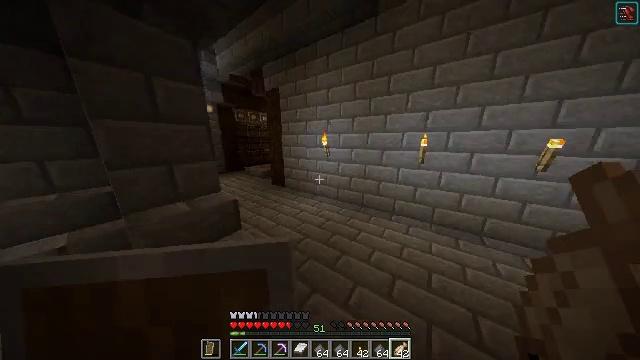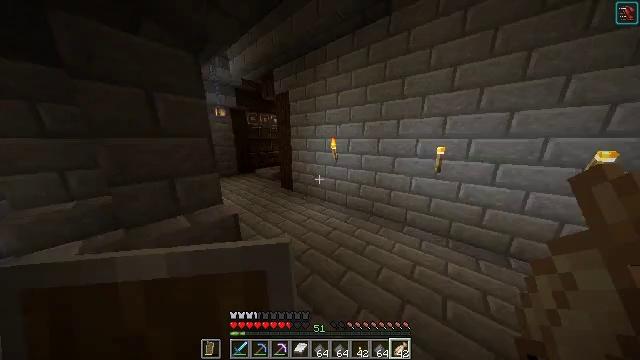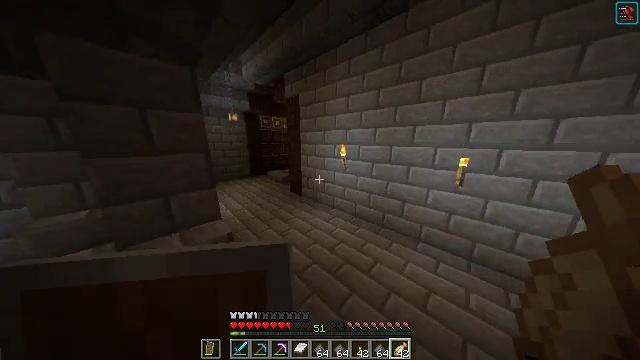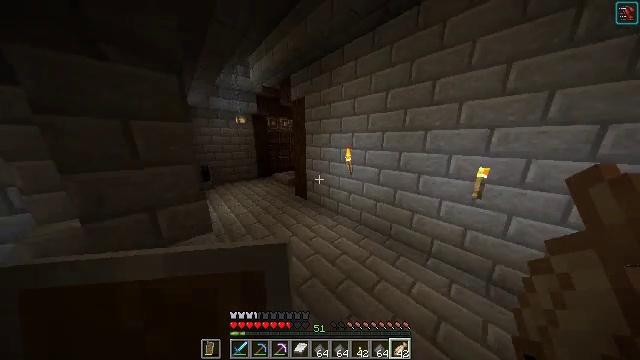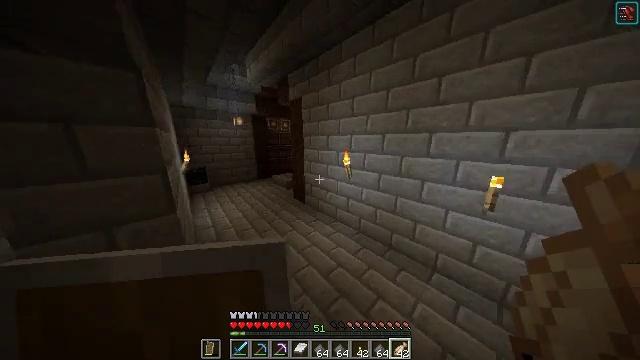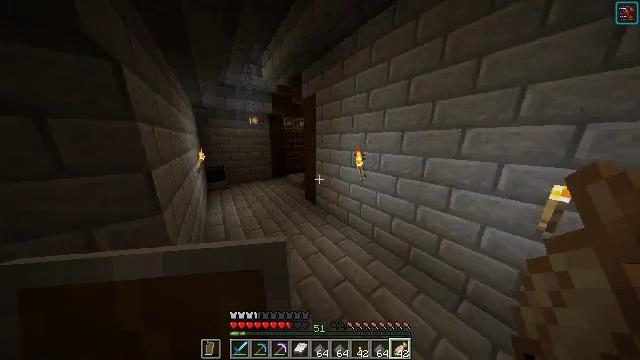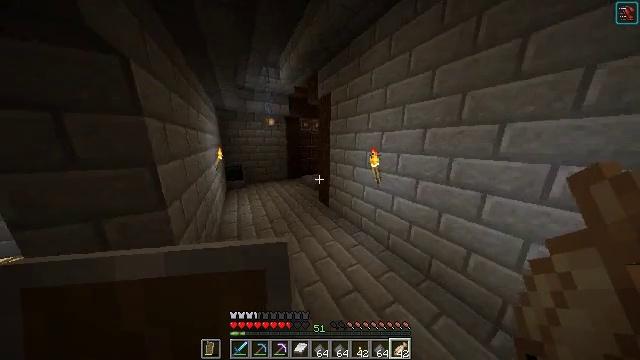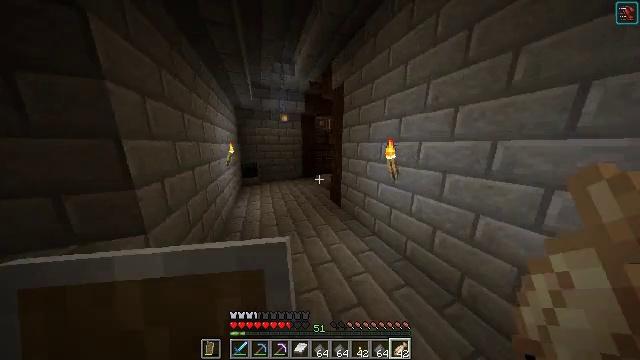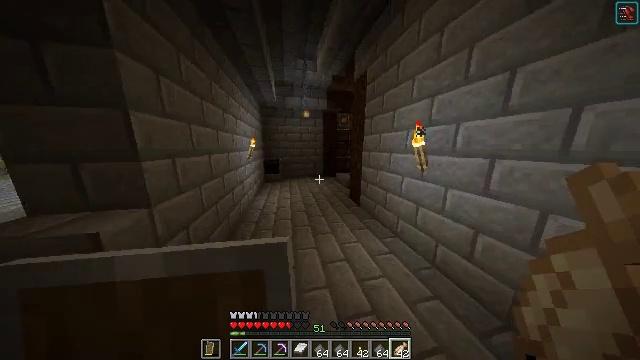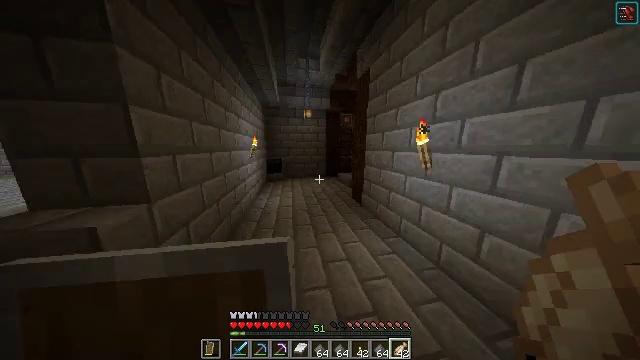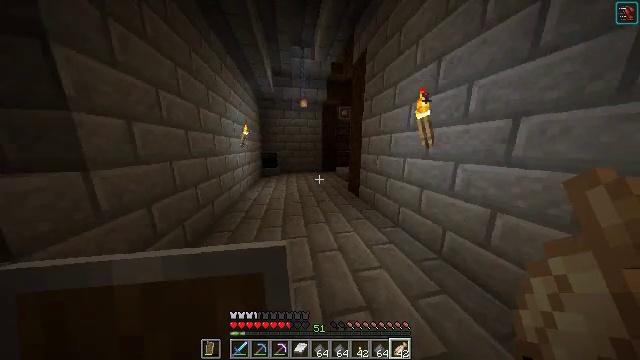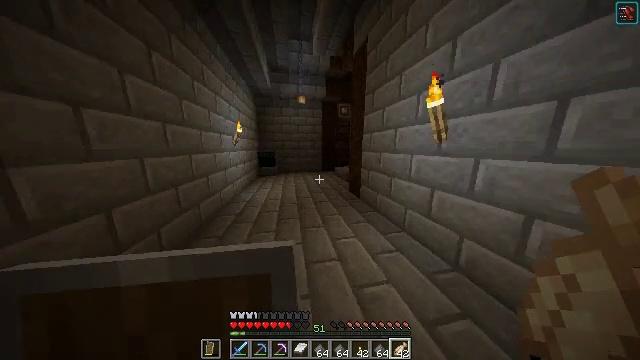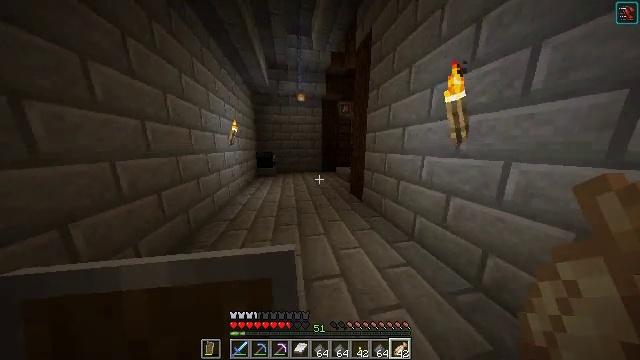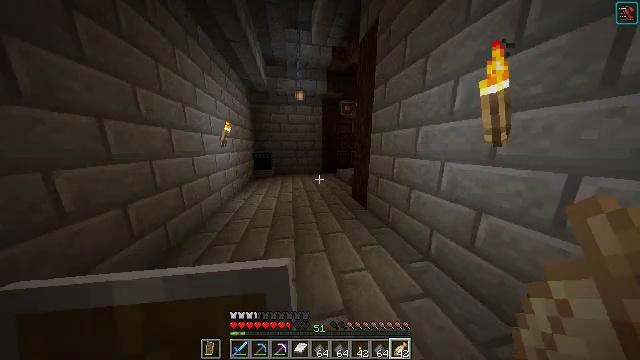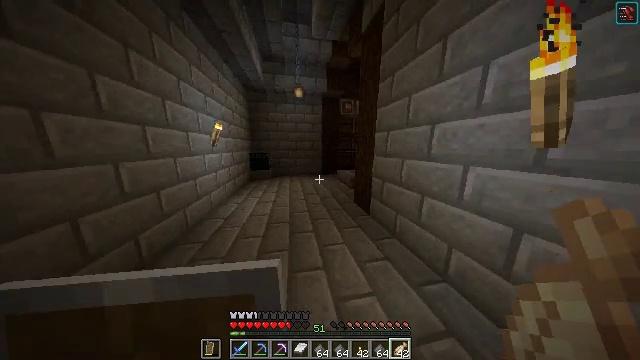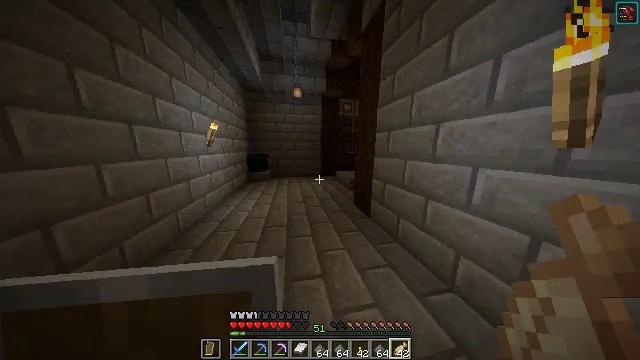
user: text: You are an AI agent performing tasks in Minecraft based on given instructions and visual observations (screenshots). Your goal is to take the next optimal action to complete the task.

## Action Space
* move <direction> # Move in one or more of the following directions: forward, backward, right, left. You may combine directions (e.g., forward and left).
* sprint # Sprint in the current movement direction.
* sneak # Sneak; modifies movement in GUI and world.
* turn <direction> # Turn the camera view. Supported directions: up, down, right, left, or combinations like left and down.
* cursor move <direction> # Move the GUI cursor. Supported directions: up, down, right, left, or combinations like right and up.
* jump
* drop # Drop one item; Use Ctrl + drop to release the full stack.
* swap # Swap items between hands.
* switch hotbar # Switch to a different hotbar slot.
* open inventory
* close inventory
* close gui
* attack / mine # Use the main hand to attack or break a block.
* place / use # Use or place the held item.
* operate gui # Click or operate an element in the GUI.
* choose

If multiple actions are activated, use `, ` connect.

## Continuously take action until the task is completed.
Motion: motion action
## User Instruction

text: Craft a block of TNT with sand and gunpowder.
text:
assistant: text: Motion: move forward, turn left, jump
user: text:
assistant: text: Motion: move forward, turn left, jump
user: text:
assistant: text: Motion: move forward, turn left, jump
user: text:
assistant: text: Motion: move forward, turn left, jump
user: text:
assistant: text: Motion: move forward, turn left
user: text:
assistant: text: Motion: move forward, turn left
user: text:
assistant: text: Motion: move forward, turn left and up
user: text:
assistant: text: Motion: move forward and move left, turn left
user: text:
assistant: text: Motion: move forward and move left, turn left
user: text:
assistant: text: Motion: move forward and move left
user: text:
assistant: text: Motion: move forward and move left
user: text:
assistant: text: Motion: move forward
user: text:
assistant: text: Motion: move forward
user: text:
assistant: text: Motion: move forward
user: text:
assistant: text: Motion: move forward
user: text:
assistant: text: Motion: move forward
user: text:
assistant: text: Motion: move forward
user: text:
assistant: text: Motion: move forward
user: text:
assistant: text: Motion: move forward
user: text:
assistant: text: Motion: move forward
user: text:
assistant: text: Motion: move forward
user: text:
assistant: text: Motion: move forward
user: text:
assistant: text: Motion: move forward
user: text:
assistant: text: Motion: move forward, turn right
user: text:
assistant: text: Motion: move forward, turn right and up
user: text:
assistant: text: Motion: move forward, turn right and up
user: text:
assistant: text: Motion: move forward and move right, turn right and up
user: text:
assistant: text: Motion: move forward and move right
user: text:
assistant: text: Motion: move forward and move right
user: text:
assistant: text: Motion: move forward and move right